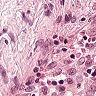
Metastatic tissue present: no